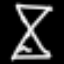
Label: hourglass